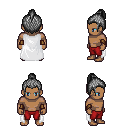
a pixel art fantasy rpg character, male body template, human, dark skin, white cape, red pants, gray short topknot hairstyle, leather bracers, four views (front, back, left, right), 2x2 character sprite sheet, small pixel art, hard edges, no anti-aliasing